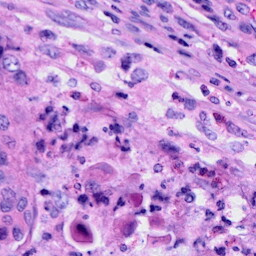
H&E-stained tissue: Cervix